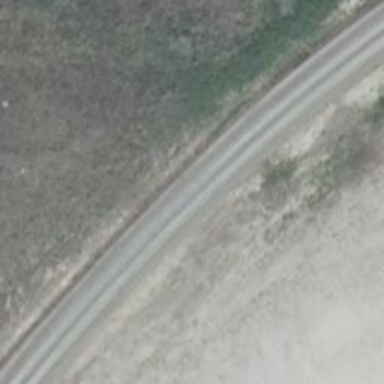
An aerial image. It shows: Gravel track with grade2 quality.